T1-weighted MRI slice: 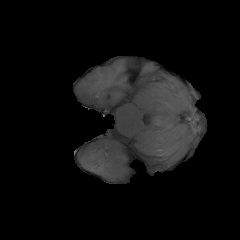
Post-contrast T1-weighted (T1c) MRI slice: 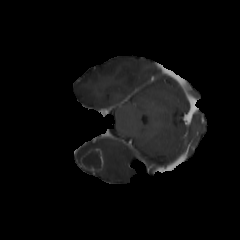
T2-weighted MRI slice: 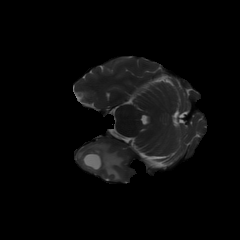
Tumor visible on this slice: yes